Question: The problem I'm trying to solve- I'm trying to get deep linking working, and testing it with Emulator. When clicking on posts, the links direct to the mobile web site. This is in the case of the user having permissions for the app, and the app is installed (on the emulator). In the Facebook app, it even acknowledges its out of date, but an upgrade (in app) crashes.
I also noticed that the Facebook app installed on the emulator is out of date (I installed it via 'adb install facebook.apk' from github sdk).
SSO is working fine, and I have setup deeplinking effectively with iOS before (So I know how ti's supposed to work/test it, etc.). But the port to Android is being held back by this out of date 3rd party Facebook app. I'm assuming testing on device will solve it, because there the Facebook app will be the latest (which brings to mind- what if people haven't updated their android facebook app?).
My app settings:

I'd post code, but this seems to be pure integration and configuration issues.
Note: my app isn't published on Google Play, could that be the issue?
Also: maybe this is only testable on the device? My device is "in the mail" so trying to get this done with emulator as much as i can.
Update: Facebook told me that this requires the Facebook app 1.9.* which is not in the SDK. So, I got my hands on a device, and while I haven't solved it, at least the app bookmark functionality is working. Will update if/when I find the answer.
Update 11am: I finally got it to work!
1. I had to publish my app in the Play/Market.
2. Each time I tested, log out of FB-Android app, clear cache, and force stop. Acc. to the documentation the bookmarks are cached. I also think the facebook app-syncing occurs on launch, and never again. So if you change anything in FB's app settings, you need to log out/clear cache/stop for it to take in the fb android app.
3. Only one key worked, even though it says "hash" in the fb app settings, I think my dev key was screwing things up. Double-confirm that your release key is the same as the one listed in app settings.
4. The final secret sauce for me, was to turn off SSO and deeplinking, re-test without anything set. Also, remove dev package from phone and download from Play. (see: key mixups). then, I stepped back through the configurations by first turning on SSO, testing, then turning on the native deep linking.
5. Only works on real device, not emulator (unless you can get 1.9 installed on emulator, may work, did not go down that route to test)
6. Not sure if this matters, but it may: install app from Store/Play, not from Eclipse. Could be the key syncing thing.
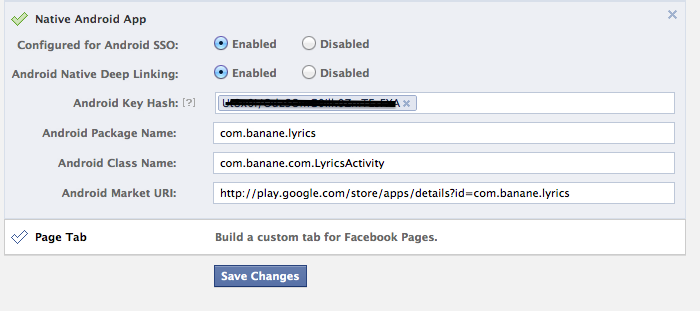
Answer: I figured it out- involved doing the following:
1. I had to publish my app in the Play/Market.
2. Each time I tested, log out of FB-Android app, clear cache, and force stop. Acc. to the documentation the bookmarks are cached. I also think the facebook app-syncing occurs on launch, and never again. So if you change anything in FB's app settings, you need to log out/clear cache/stop for it to take in the fb android app.
3. Only one key worked, even though it says "hash" in the fb app settings, I think my dev key was screwing things up. Double-confirm that your release key is the same as the one listed in app settings.
4. The final secret sauce for me, was to turn off SSO and deeplinking, re-test without anything set. Also, remove dev package from phone and download from Play. (see: key mixups). then, I stepped back through the configurations by first turning on SSO, testing, then turning on the native deep linking.
5. Only works on real device, not emulator (unless you can get 1.9 installed on emulator, may work, did not go down that route to test)
6. Not sure if this matters, but it may: install app from Store/Play, not from Eclipse. Could be the key syncing thing.